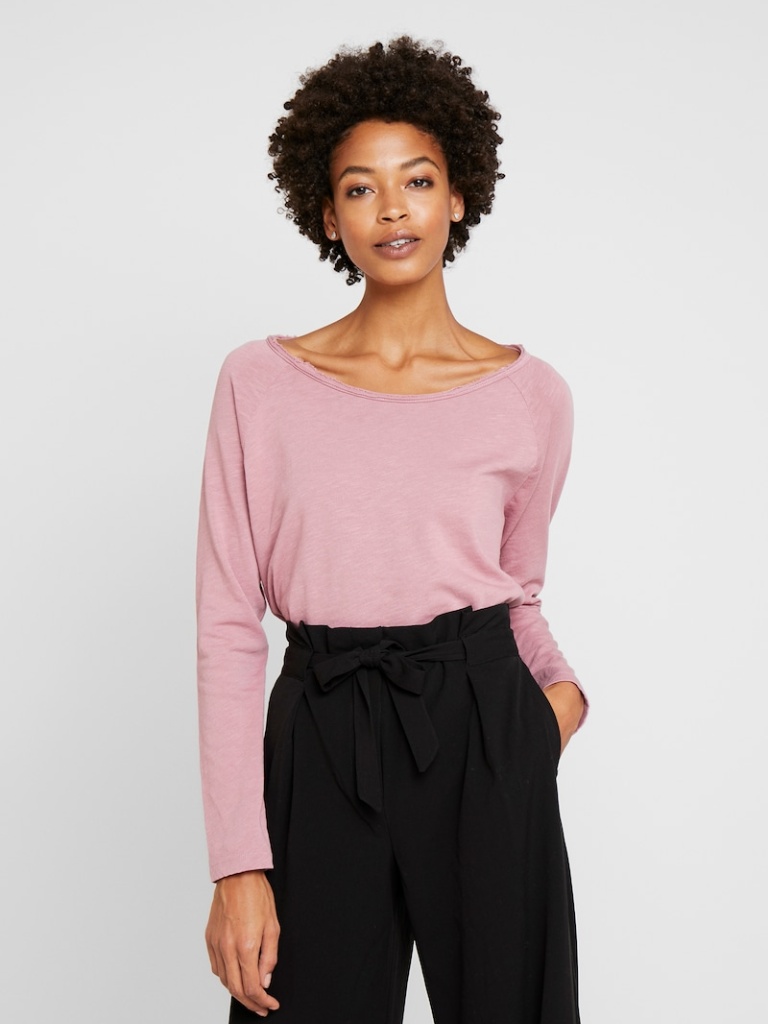
cotton relaxed a long-sleeved with the sleeves down hip length Fully Tucked in crew t-shirt